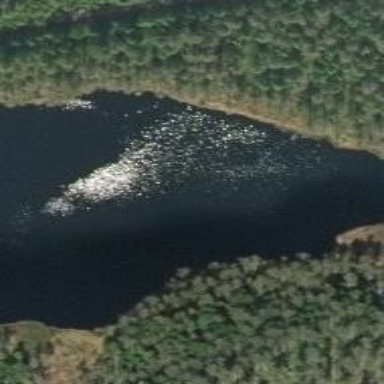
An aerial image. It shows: Serene lake surrounded by nature.